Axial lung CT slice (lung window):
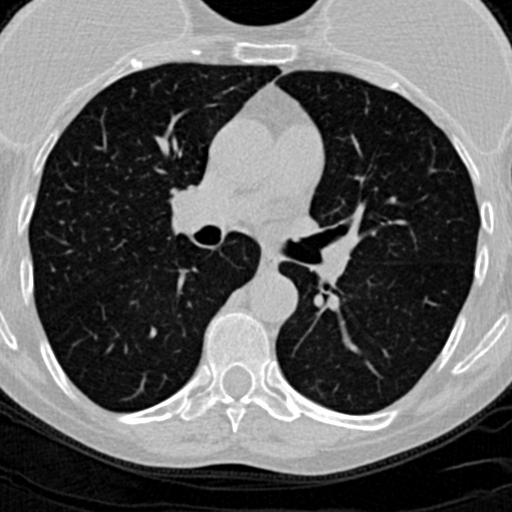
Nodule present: no